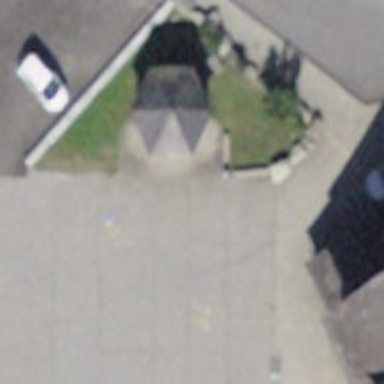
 serving as platform for public transportation."